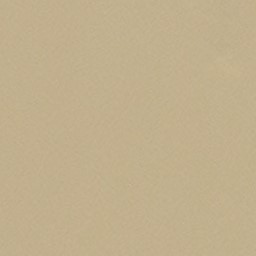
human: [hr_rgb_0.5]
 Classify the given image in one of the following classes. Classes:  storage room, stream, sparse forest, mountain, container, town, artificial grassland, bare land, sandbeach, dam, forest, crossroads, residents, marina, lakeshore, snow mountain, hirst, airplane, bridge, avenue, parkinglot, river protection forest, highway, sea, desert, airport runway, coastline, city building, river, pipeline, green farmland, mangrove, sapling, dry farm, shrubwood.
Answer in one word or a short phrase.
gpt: desert